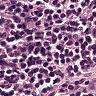
Metastatic tissue present: no